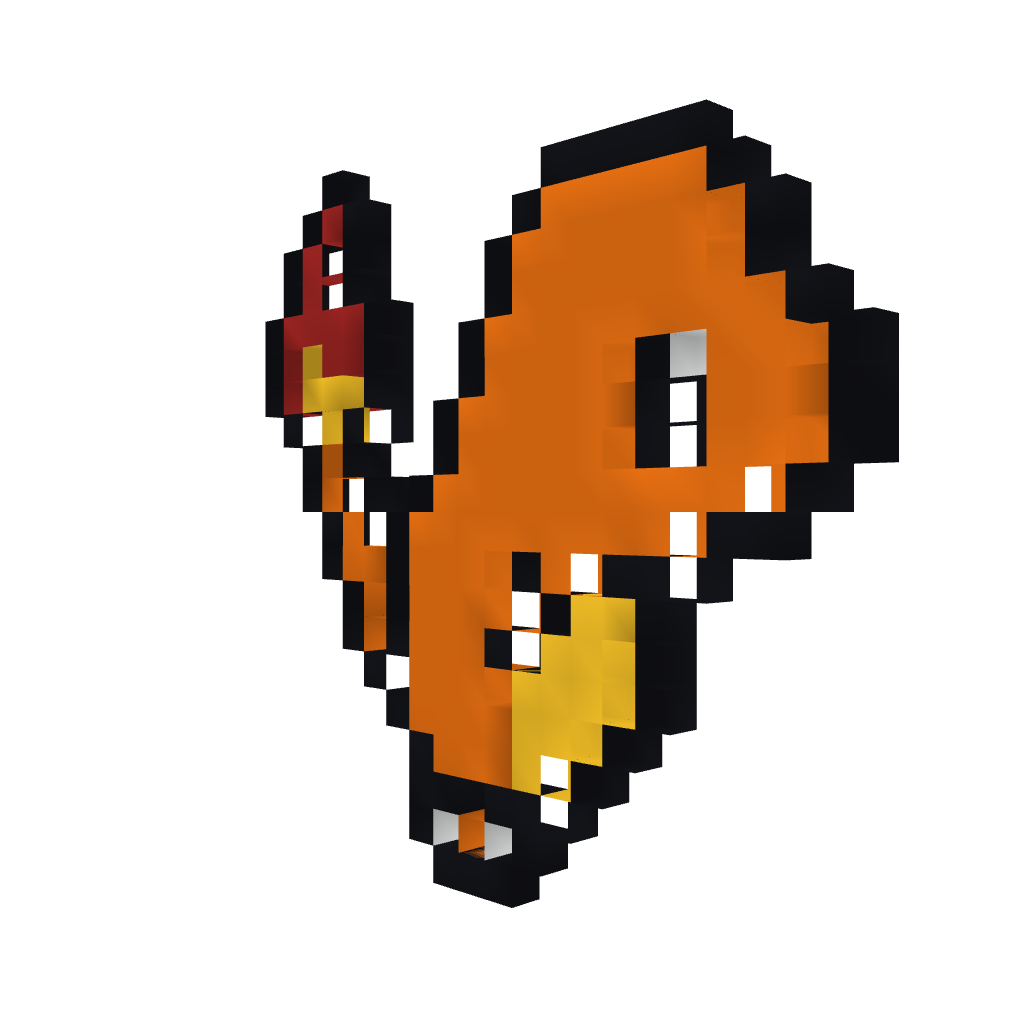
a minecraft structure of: Pokemon!